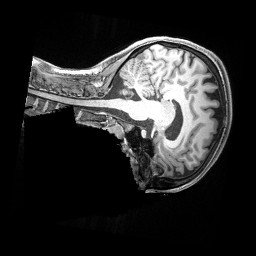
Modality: T1w
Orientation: sagittal
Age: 24
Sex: male
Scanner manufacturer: siemens
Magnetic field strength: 3 T
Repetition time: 2.4 s
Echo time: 0.00228 s